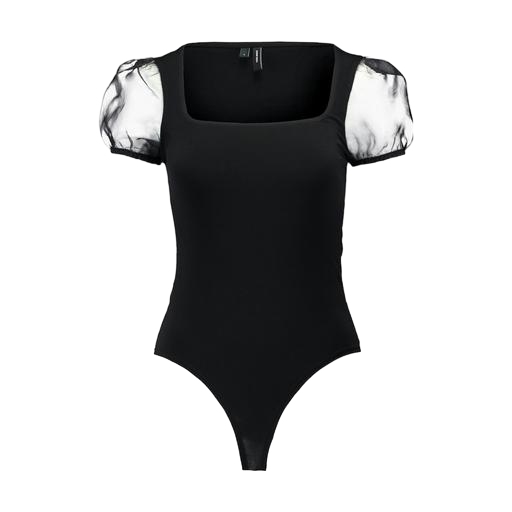
black mira cape-effect bodysuit, short-sleeve top only macy, black sheer-sleeve, white background